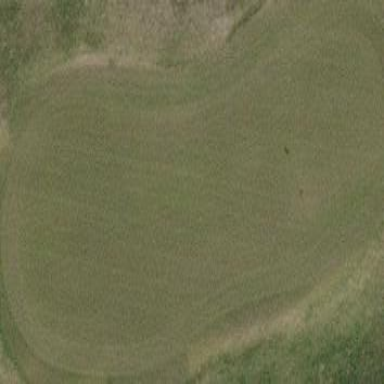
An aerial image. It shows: Picturesque green golfing area with grass land use.